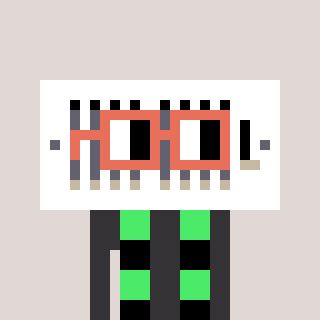
a pixel art character with square orange glasses, a vent-shaped head and a grayscale-colored body on a warm background